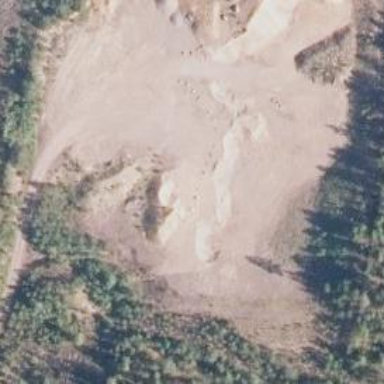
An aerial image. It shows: Quarry area.